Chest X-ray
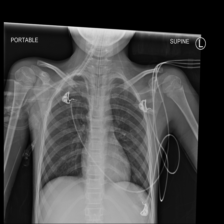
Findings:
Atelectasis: negative
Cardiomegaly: negative
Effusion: negative
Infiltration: negative
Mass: negative
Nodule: negative
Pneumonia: negative
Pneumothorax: negative
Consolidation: negative
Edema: negative
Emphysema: negative
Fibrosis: negative
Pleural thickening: negative
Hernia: negative